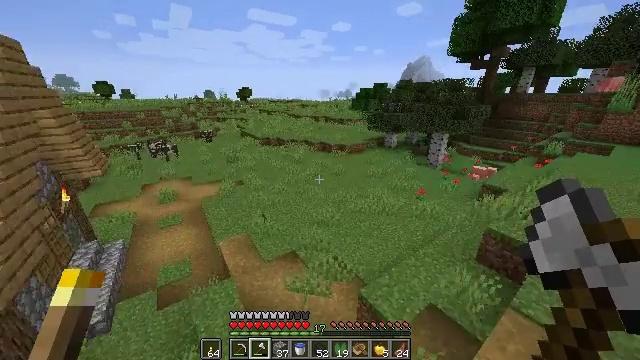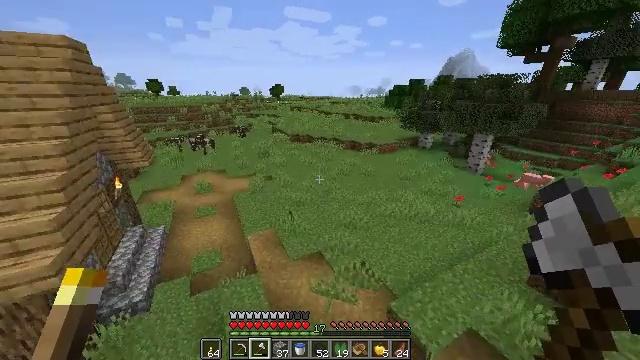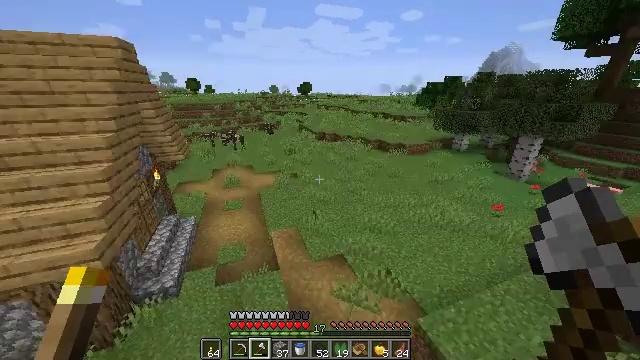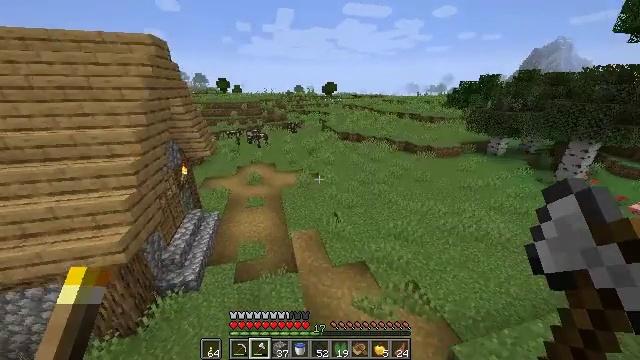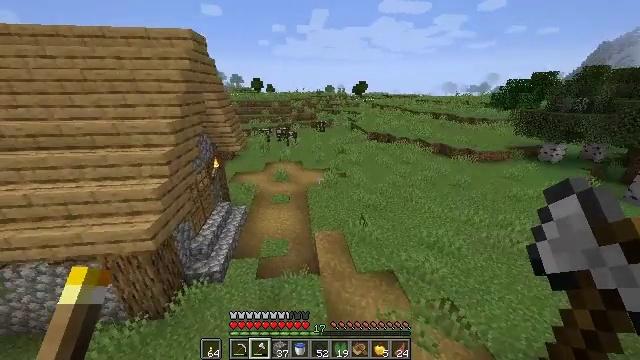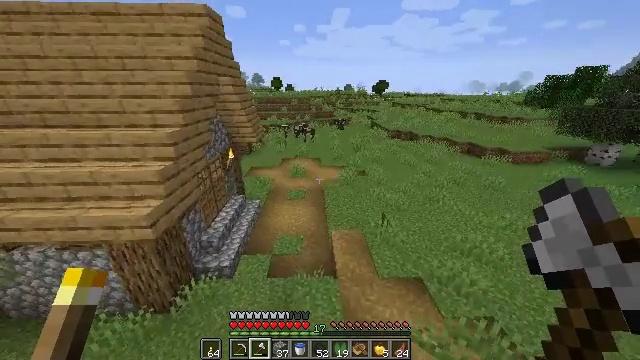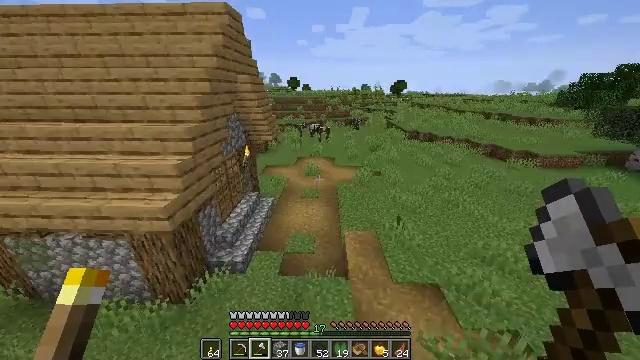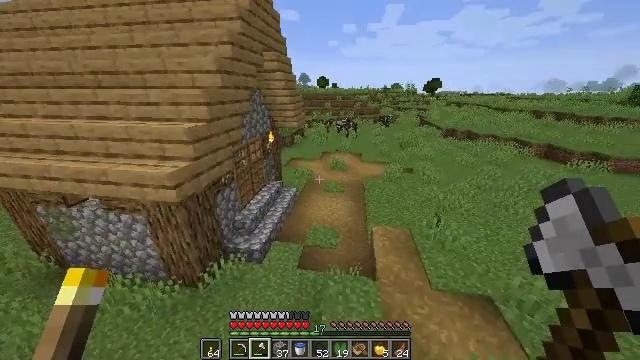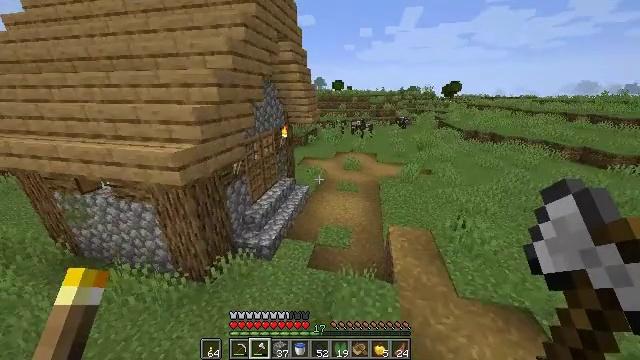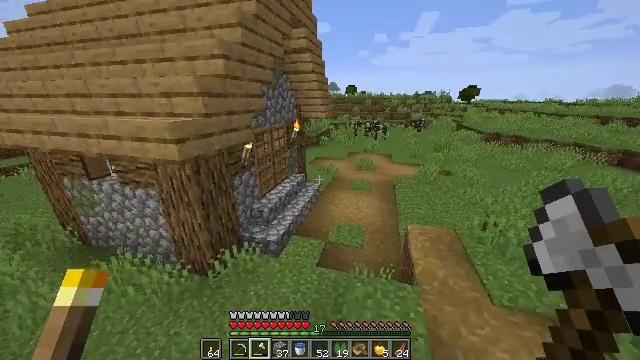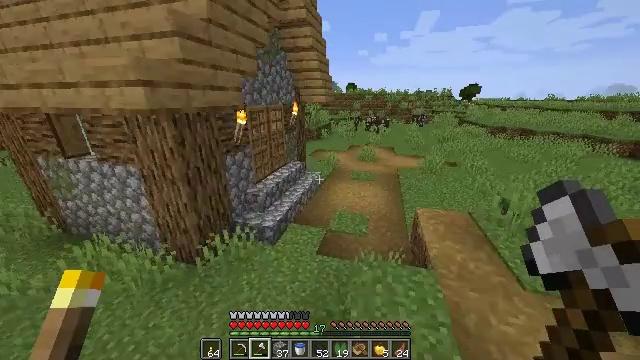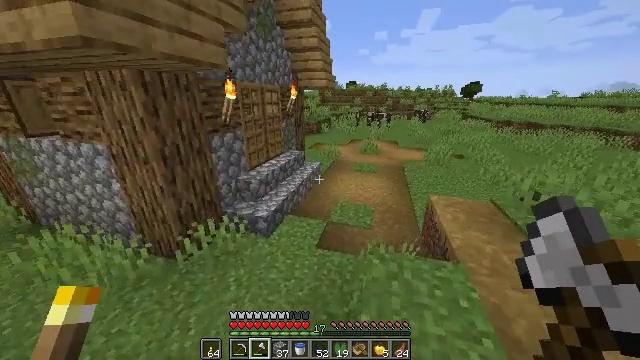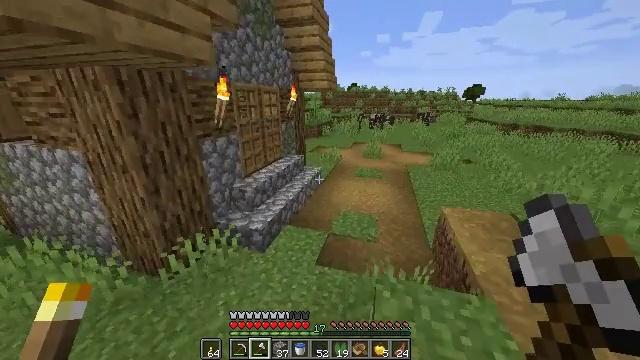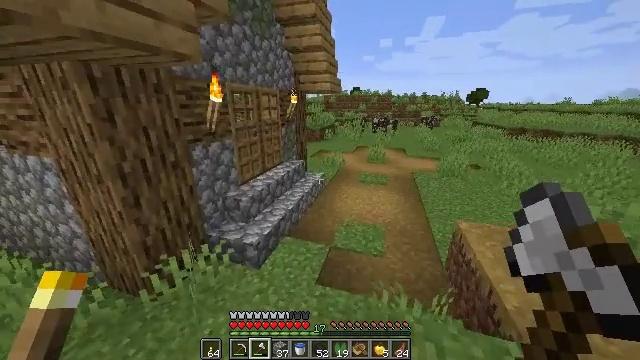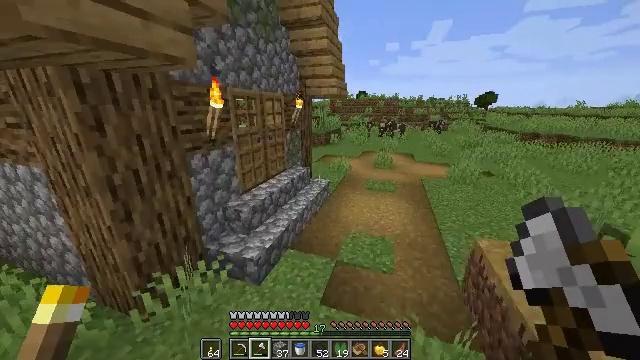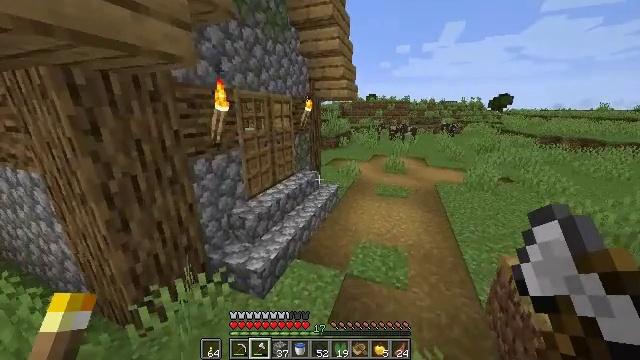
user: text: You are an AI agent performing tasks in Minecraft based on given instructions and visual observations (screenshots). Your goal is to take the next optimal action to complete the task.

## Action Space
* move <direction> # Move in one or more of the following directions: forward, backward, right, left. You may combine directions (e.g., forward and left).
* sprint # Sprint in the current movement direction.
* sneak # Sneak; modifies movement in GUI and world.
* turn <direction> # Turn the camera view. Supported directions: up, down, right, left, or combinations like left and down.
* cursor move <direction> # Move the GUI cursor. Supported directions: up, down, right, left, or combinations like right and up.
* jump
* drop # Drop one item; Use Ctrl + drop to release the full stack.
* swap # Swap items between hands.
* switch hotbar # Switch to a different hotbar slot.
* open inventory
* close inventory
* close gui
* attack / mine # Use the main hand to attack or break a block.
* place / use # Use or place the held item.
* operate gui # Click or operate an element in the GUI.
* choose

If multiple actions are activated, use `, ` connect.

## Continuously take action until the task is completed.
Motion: motion action
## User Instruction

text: Attack the hay block to get hay.
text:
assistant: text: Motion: move forward and move left, sprint, turn left
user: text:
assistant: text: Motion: move forward and move left, sprint, turn left
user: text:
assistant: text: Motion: move forward and move left, sprint, turn left
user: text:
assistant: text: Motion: move forward and move left, sprint, turn left
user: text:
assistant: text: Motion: move forward and move left, sprint, turn left
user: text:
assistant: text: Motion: move forward and move left, sprint, turn left
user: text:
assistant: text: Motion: move forward and move left, sprint, turn left
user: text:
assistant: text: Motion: move forward and move left, sprint, turn left
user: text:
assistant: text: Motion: move forward, sprint, turn left and up
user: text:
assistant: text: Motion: move forward, sprint
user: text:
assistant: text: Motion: move forward, sprint
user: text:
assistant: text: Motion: move forward, sprint
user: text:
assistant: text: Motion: move forward, sprint
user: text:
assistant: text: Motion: move forward, sprint, turn left and up
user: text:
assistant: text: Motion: move forward, sprint, turn left
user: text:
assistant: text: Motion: move forward, sprint, turn left
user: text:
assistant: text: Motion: move forward, sprint, turn left
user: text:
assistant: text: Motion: move forward, sprint, turn left
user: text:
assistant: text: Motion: move forward, sprint, turn left
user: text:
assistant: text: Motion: move forward, sprint, turn left, jump
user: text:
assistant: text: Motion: move forward, sprint, jump
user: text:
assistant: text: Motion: move forward, sprint, turn left, jump
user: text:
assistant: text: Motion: move forward, sprint, turn left, jump
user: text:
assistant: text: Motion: move forward, sprint, turn left and down
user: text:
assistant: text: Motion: move forward, sprint, turn left and down
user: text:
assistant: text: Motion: move forward, sprint, use / place
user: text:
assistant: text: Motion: move forward, sprint, use / place
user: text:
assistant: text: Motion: move forward, turn left, use / place
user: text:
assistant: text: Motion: move forward, turn left
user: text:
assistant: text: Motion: move forward, turn left and up